Question: I have an excel worksheet and I want to find the user matching with the highest values in and show it in another cell.
I think I can do it with this formula but i dont know how?
Here is my attempt:
'''
=INDEX($B$1:$F$1,0,MATCH(MAX($B2:$F2),$B2:$F2,0))
'''

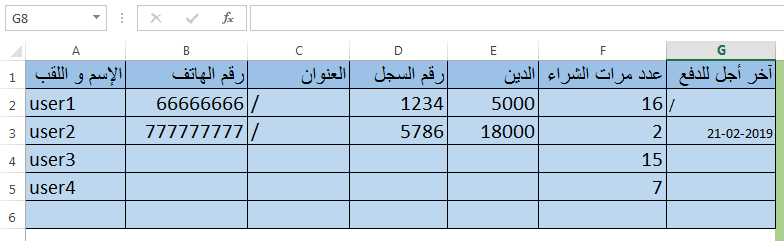
Answer: If I understand correctly, this should work:
'''
=INDEX(A2:A5,MATCH(MAX(F2:F5),F2:F5,0))
'''
<URL>